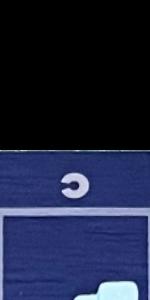
Label: Empty